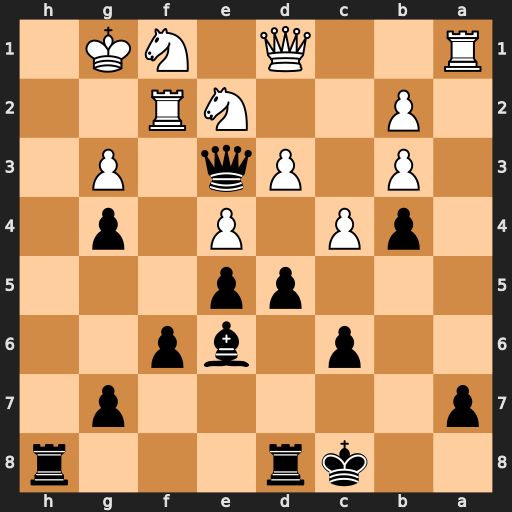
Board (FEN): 2kr3r/p5p1/2p1bp2/3pp3/1pP1P1p1/1P1Pq1P1/1P2NR2/R2Q1NK1
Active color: b
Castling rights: -
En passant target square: -
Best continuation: Rh1+ Kg2 Qh6 Ng1 dxe4